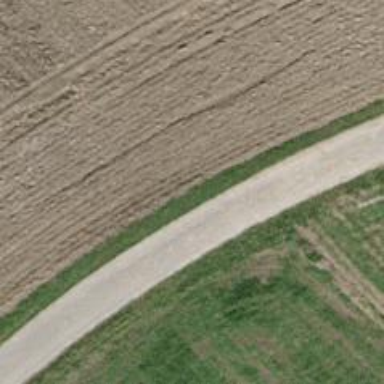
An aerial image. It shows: Unpaved track with grade1 track type.